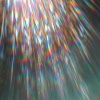
Label: sunburn